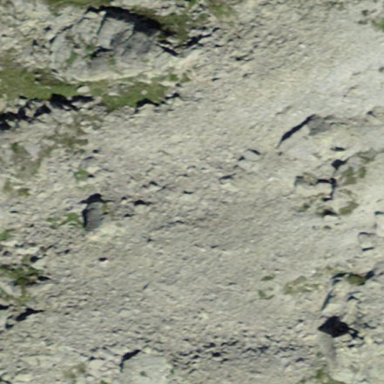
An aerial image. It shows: Scree landscape.